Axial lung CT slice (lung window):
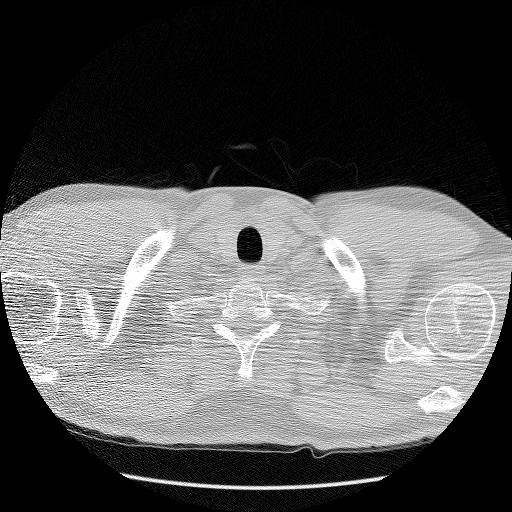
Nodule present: no